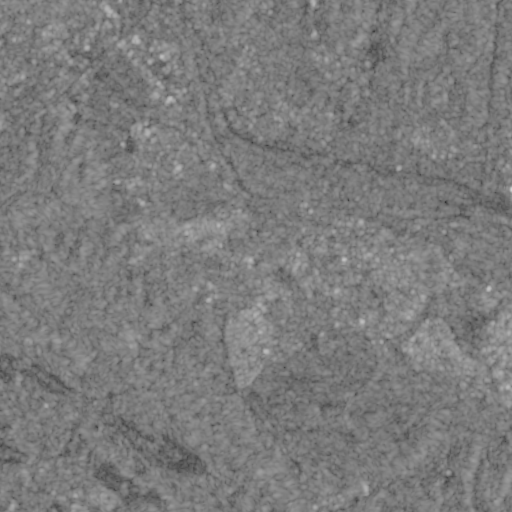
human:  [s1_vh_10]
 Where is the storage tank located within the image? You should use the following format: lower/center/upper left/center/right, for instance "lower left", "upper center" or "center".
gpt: The storage tank is located in the upper center of the image.
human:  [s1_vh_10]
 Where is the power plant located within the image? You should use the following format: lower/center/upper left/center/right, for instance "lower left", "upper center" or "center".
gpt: There is no power plant in the image.

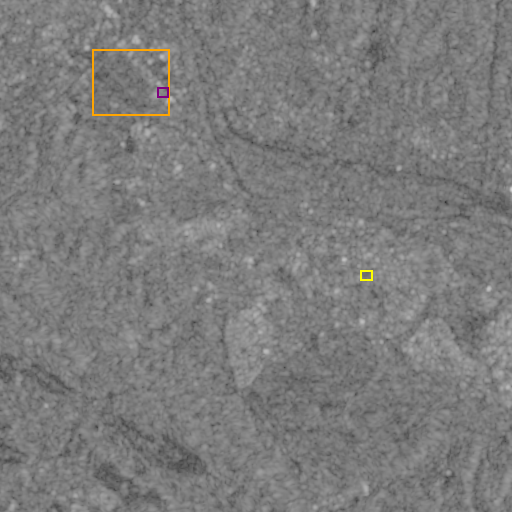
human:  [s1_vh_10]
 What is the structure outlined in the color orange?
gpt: The structure outlined in orange is a crop field.
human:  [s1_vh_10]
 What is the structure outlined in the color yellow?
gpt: The structure outlined in yellow is a park.
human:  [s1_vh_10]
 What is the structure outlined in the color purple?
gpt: The structure outlined in purple is a parking lot.
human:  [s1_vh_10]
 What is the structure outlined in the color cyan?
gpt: There is no cyan outline.